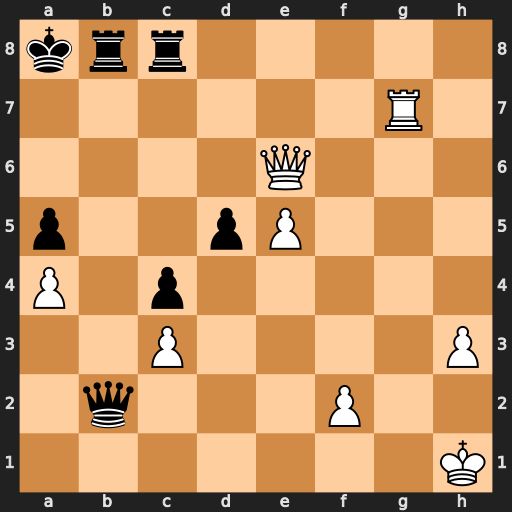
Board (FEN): krr5/6R1/4Q3/p2pP3/P1p5/2P4P/1q3P2/7K
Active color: w
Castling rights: -
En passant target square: -
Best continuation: Qa6#